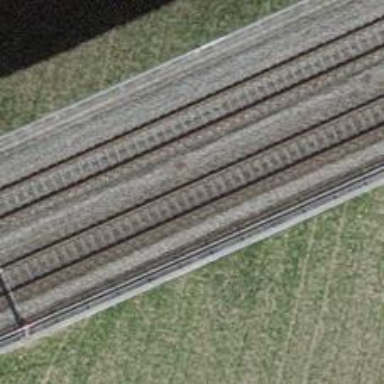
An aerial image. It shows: Railway bridge with electrified tracks and single contact line.